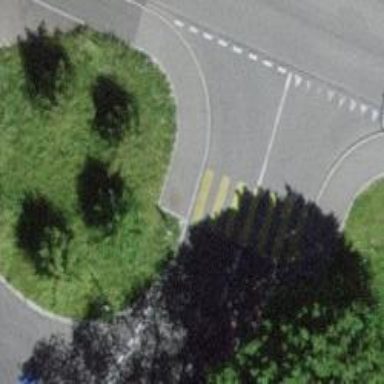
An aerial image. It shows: Uncontrolled road crossing with markings.